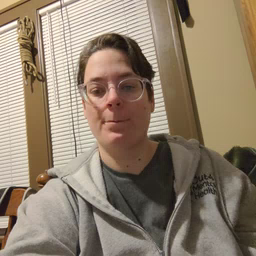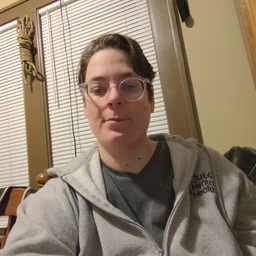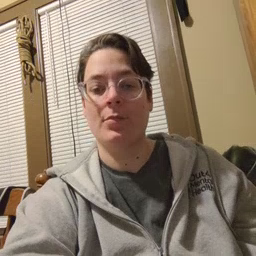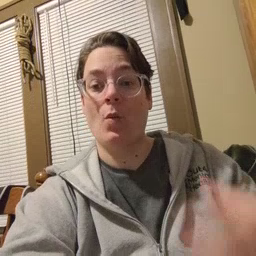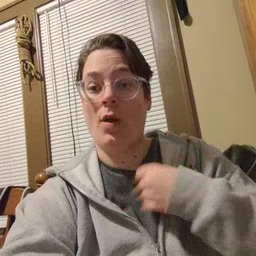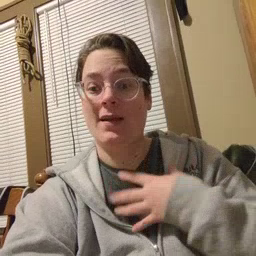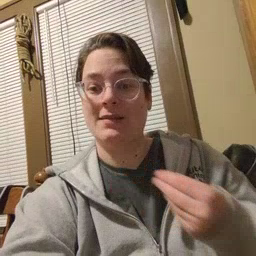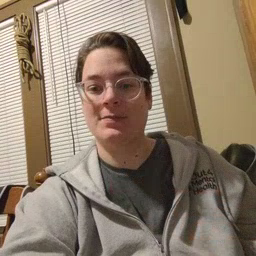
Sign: white